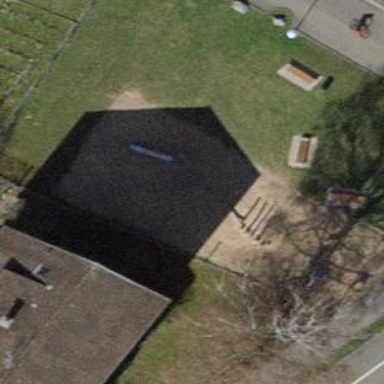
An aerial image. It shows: Playground area for leisure activities on the land.